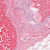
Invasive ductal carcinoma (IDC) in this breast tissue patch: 0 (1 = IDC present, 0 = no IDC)